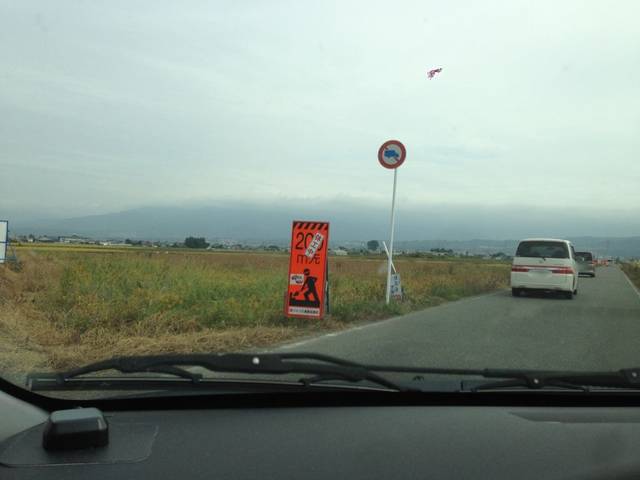
Region: Japan
Coordinates: 37.51, 139.894